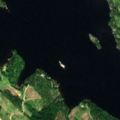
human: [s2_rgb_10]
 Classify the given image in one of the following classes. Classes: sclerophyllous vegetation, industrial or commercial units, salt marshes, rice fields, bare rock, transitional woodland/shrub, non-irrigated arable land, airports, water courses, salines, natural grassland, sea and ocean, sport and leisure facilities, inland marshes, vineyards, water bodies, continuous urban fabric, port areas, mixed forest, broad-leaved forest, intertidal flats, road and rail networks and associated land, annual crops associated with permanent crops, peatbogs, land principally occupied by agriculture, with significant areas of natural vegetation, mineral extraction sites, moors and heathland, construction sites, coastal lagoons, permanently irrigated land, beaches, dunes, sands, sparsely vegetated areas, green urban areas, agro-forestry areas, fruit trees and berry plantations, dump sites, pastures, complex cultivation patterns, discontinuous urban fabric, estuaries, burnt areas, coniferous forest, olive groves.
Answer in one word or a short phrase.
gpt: land principally occupied by agriculture, with significant areas of natural vegetation, coniferous forest, mixed forest, transitional woodland/shrub, water bodies